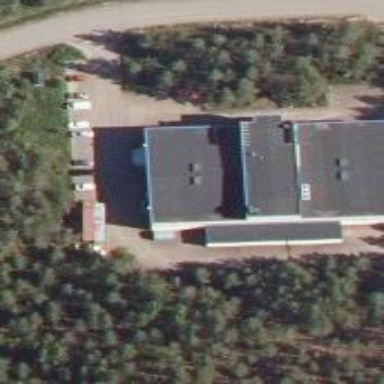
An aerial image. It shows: Industrial building with works.